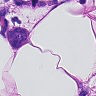
Metastatic tissue present: yes